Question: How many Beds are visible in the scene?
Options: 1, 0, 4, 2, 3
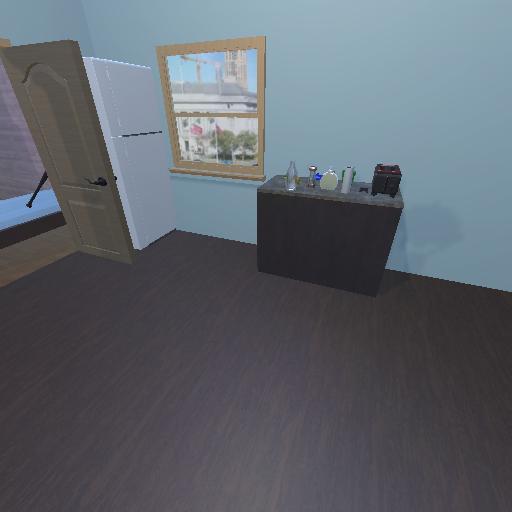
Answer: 1